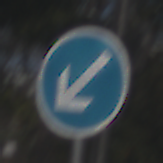
Verkehrszeichen: VorgeschriebeneVorbeifahrtLinks
Umgebung: Outdoor, Special
Tageszeit: MorningAfternoon
Wetter: Clear
Licht: Natural
Jahreszeit: Winter
Kontrast: HighContrast